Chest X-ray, PA view. Patient: 41 years old, sex M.
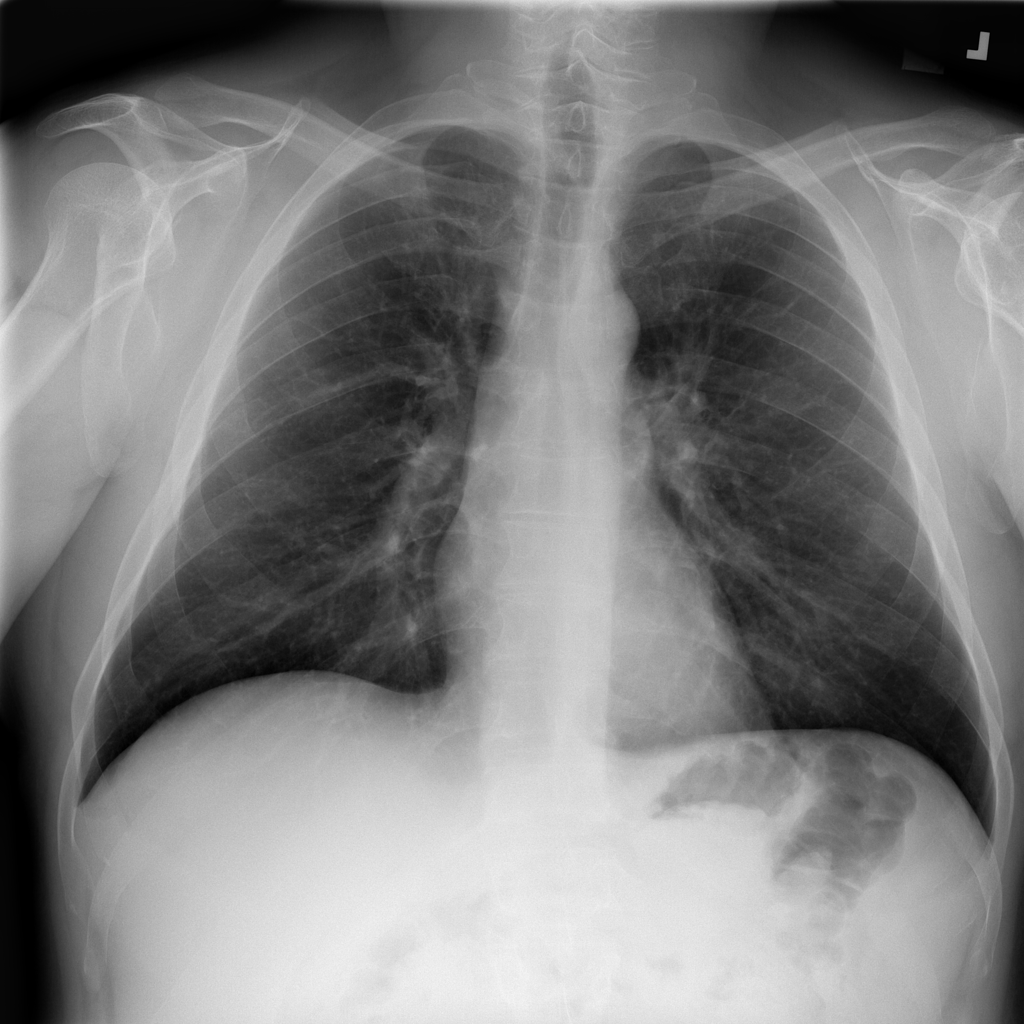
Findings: No Finding